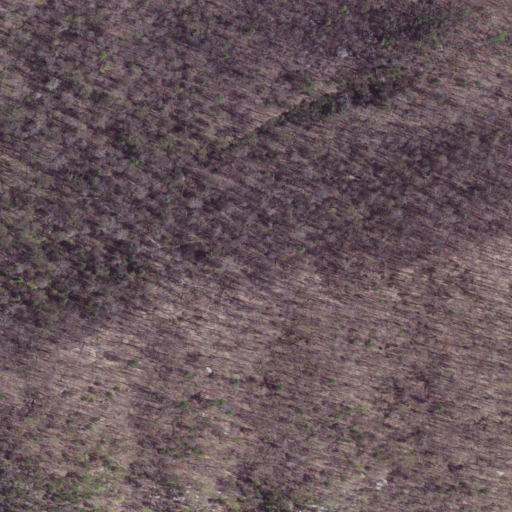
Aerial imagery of ridge(s) in Virginia named Fork Ridge containing only deciduous forest